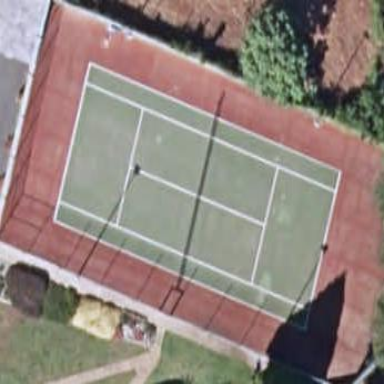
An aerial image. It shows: Tennis court on pitch.